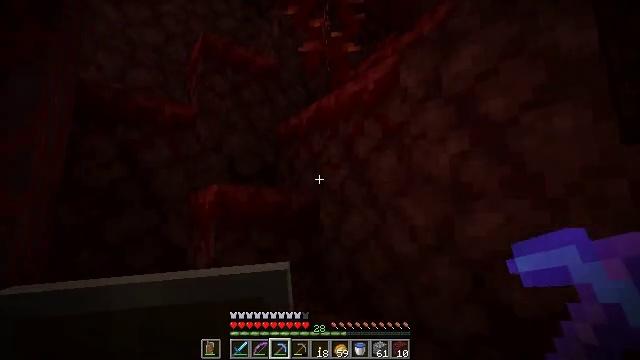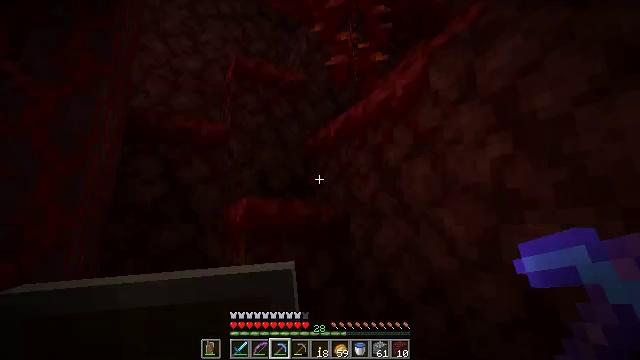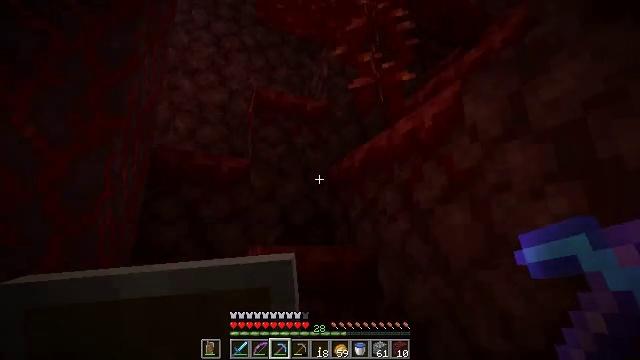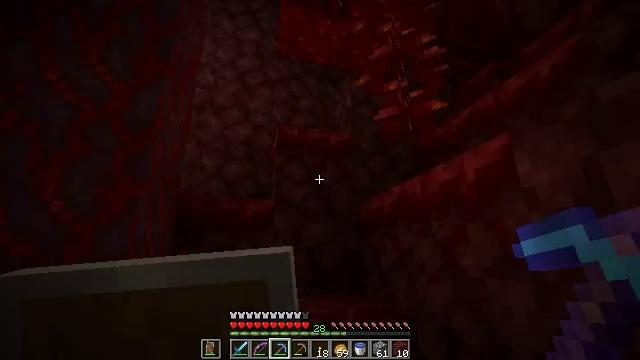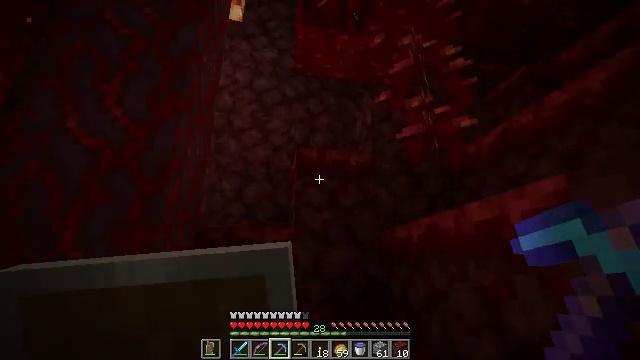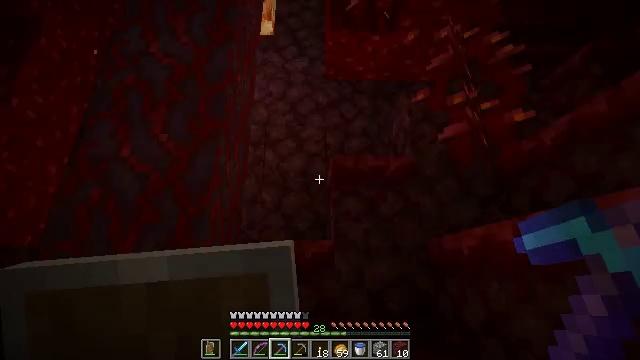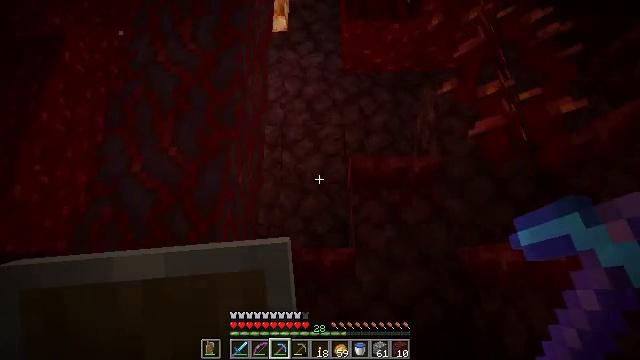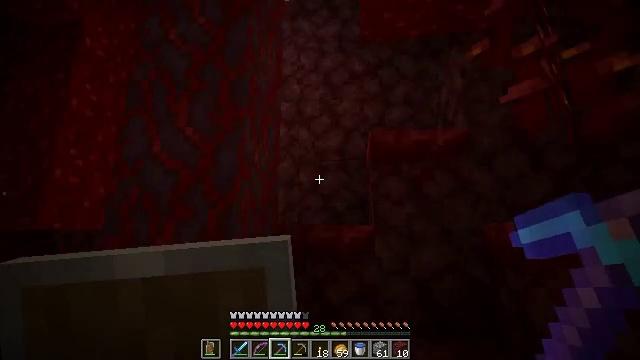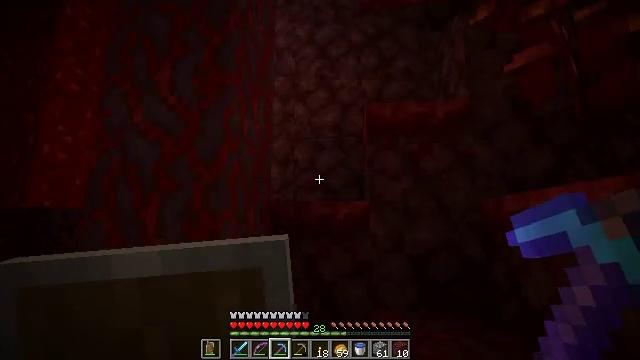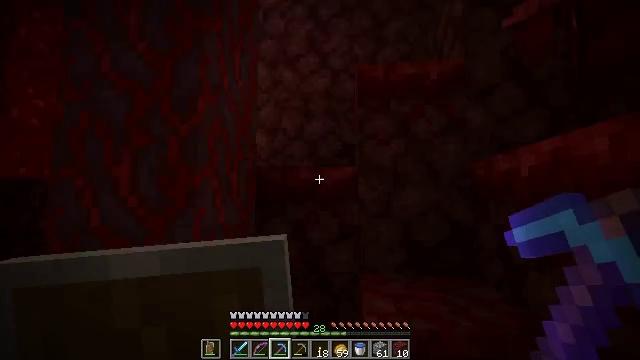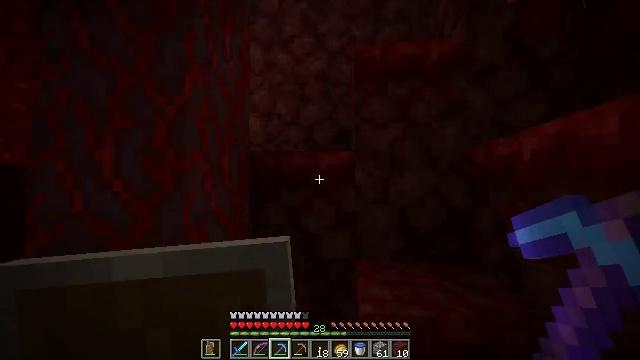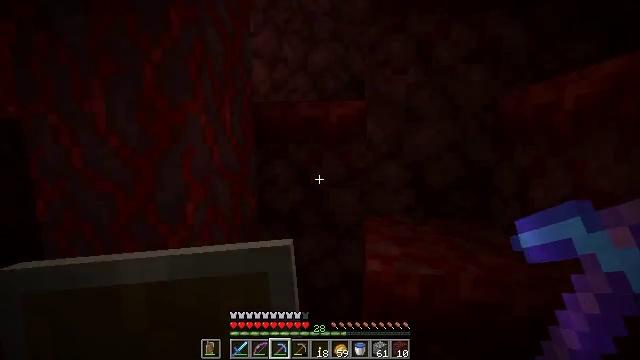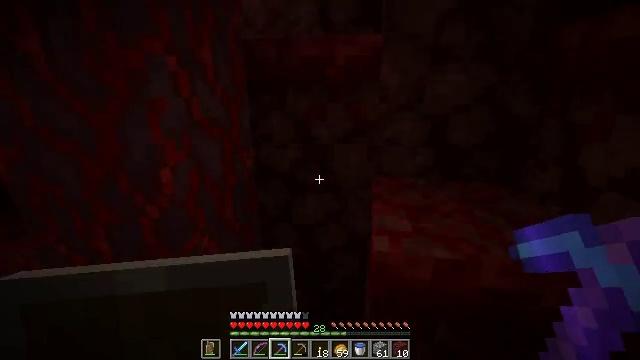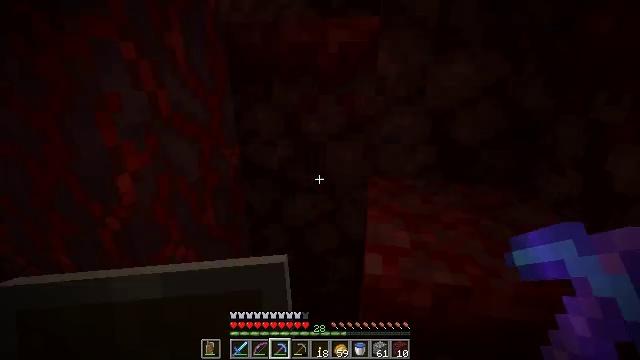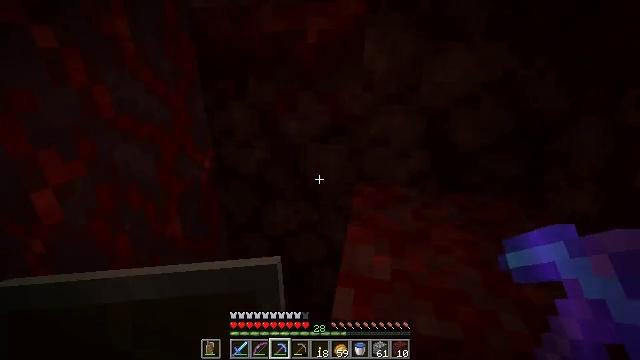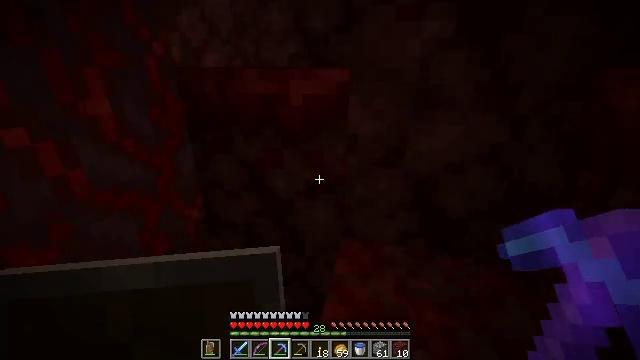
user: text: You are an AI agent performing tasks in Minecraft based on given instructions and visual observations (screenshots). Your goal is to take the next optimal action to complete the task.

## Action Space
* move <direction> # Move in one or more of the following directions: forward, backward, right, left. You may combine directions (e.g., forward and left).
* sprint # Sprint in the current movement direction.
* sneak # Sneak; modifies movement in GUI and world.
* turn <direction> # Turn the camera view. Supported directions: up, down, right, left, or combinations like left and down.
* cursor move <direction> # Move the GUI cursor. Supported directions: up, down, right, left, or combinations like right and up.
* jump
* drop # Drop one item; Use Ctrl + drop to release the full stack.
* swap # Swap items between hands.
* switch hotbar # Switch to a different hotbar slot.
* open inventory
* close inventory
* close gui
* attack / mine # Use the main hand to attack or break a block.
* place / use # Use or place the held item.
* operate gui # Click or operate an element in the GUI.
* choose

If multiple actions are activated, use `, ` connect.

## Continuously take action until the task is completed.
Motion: motion action
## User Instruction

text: Gather shroomlight from the nether.
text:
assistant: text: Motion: move forward and move right, turn left and up
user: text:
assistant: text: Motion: move forward and move right, turn left and up, jump
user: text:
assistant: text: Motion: move forward and move right, turn left and up, jump
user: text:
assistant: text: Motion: move forward and move right, turn left and up, jump
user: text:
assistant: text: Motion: move forward and move right, turn left, jump
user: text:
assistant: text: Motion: move forward and move right, turn left and down
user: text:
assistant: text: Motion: move forward and move right, turn left and down
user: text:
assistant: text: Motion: move forward, turn down
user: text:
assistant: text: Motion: move forward, turn right and down
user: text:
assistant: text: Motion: move forward, turn down
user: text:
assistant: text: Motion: move forward, turn left and down
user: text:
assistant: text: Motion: move forward, turn left and down
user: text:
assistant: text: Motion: move forward and move right, turn down
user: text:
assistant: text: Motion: move forward and move right, turn down
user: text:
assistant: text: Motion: move forward and move right, turn left, jump
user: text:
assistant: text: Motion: move forward and move right, turn left and up, jump
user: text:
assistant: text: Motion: move forward and move right, turn up, jump
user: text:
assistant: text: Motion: move forward and move right, turn up, jump
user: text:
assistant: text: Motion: move forward and move right, turn left and up, jump
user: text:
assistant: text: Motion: move forward and move right, turn left and up
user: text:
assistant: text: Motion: move forward and move right, turn left and up
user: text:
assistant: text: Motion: move forward, turn left and down
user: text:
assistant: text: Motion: move forward, turn left and down
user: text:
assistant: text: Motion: move forward, turn down
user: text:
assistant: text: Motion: move forward, turn right and down
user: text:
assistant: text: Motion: move forward, turn right
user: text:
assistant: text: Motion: move forward, turn right and up, jump
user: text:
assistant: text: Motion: move forward, turn right and up, jump
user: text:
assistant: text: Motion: move forward, jump
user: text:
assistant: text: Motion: move forward and move left, jump